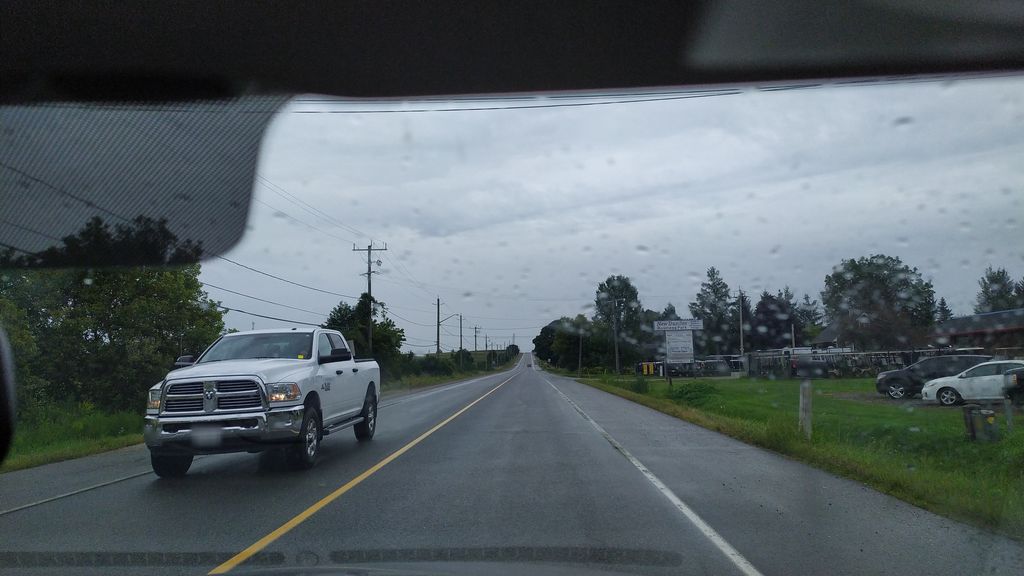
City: kitchener-waterloo